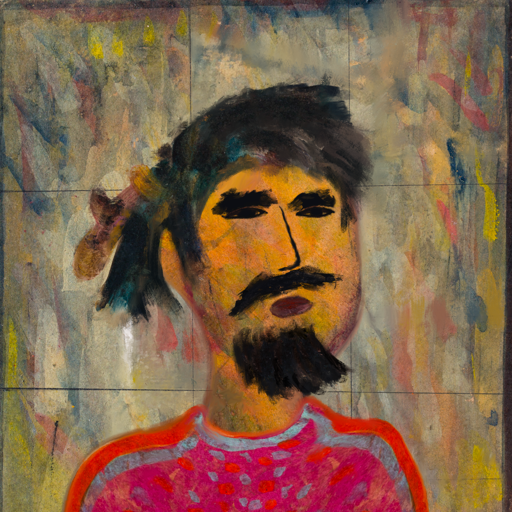
Background: GypsyMother, Head And Neck Side: Gypsy_Mother, Face Side: Mosgoul, Bust: Sisters, Hair Side: Pipe, Head Accessory: Blank, Second Necklace: Blank, Necklace: Blank, Baby: Blank